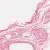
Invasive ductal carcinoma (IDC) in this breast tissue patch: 0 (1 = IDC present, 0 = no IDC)